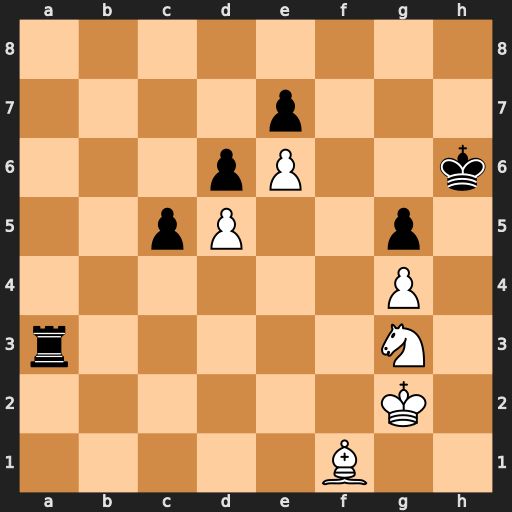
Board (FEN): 8/4p3/3pP2k/2pP2p1/6P1/r5N1/6K1/5B2
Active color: w
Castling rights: -
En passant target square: -
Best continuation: Nf5+ Kg6 Nxe7+